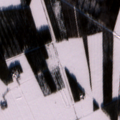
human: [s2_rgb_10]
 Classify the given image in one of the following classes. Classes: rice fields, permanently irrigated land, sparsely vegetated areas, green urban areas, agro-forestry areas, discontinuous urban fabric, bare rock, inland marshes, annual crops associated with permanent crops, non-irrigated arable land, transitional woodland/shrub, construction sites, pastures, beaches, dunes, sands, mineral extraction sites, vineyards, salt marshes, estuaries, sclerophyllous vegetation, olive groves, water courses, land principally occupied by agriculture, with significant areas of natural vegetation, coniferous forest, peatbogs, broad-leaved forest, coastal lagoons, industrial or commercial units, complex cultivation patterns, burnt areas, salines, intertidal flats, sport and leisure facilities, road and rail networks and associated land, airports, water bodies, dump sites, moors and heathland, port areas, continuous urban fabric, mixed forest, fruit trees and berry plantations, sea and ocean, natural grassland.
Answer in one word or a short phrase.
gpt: non-irrigated arable land, land principally occupied by agriculture, with significant areas of natural vegetation, mixed forest